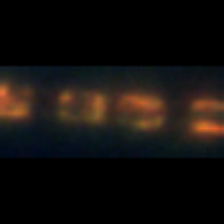
Taxon: Chaetoceros
Group: Diatoms